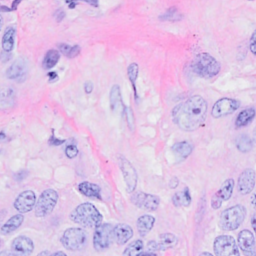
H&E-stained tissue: Breast